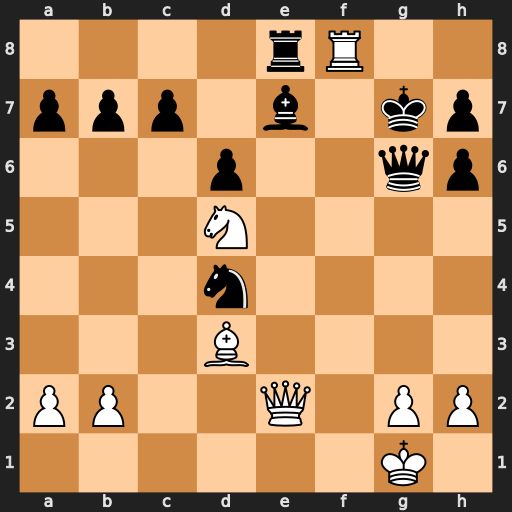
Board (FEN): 4rR2/ppp1b1kp/3p2qp/3N4/3n4/3B4/PP2Q1PP/6K1
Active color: w
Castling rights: -
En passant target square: -
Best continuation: Qd1 Ne2+ Kh1 Bxf8 Bxg6